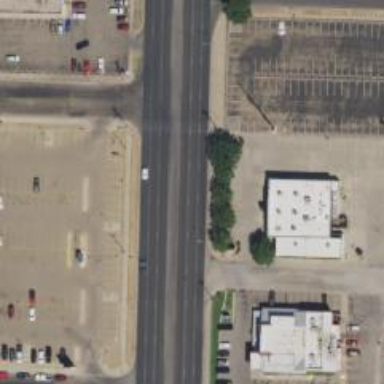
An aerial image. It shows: Parking space.